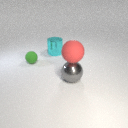
large gray metal sphere below large red rubber sphere